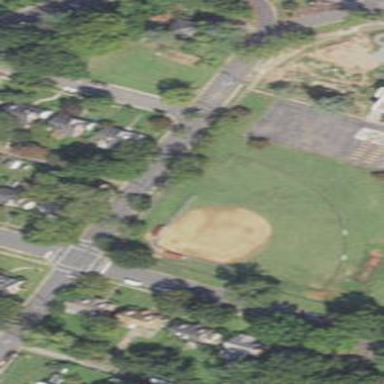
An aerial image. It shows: Baseball pitch for leisure land.